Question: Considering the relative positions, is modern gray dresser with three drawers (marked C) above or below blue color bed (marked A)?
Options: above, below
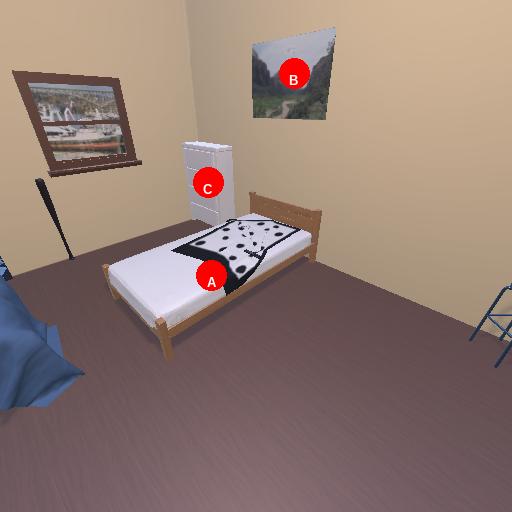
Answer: above